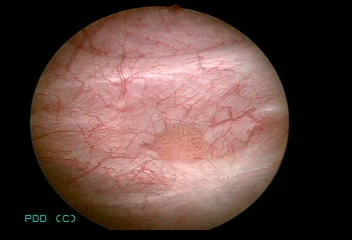
Modality: WLC
Class: Malignant
Subclass: LowGradePapillary
Lesion: L1
Stage: Ta
Morphology: Papillary
Bladder cancer association: Yes
Annotated structures: Tumor